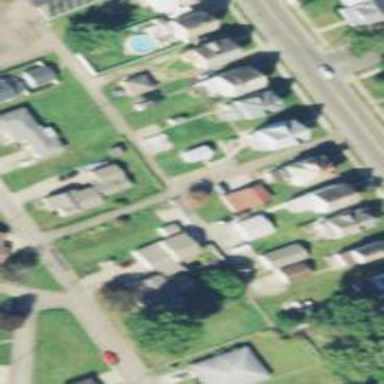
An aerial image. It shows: Alley classified as service road.